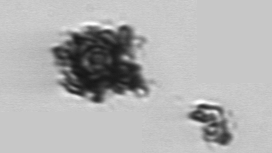
Label: Thalassiosira_TAG_external_detritus